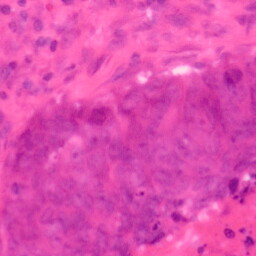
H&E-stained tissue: Colon